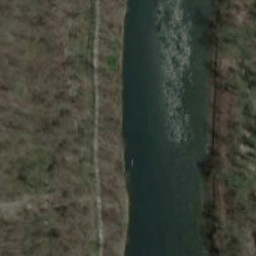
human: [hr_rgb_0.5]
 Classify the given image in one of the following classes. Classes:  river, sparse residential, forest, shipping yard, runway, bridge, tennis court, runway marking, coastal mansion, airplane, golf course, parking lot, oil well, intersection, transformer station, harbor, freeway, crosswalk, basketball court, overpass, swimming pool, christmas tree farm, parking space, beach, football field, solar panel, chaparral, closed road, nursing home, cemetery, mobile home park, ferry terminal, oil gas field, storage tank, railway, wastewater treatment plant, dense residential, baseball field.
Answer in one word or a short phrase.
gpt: river